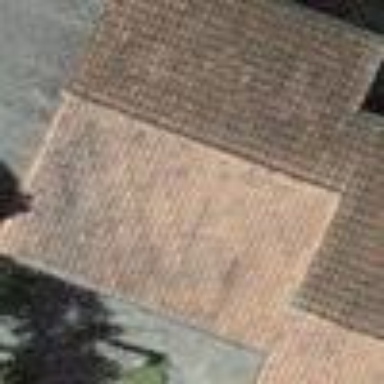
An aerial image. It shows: View of roof of building.